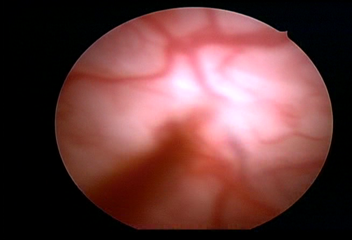
Modality: WLC
Class: Normal mucosa
Bladder cancer association: No